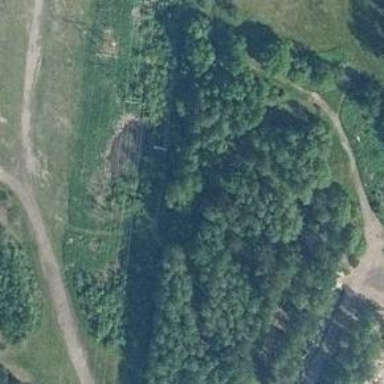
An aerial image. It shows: Disc golf basket.